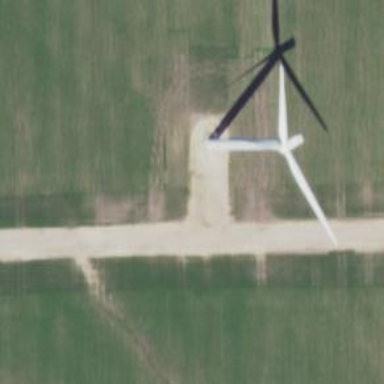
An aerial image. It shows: Wind generator powered by horizontal axis wind turbine.